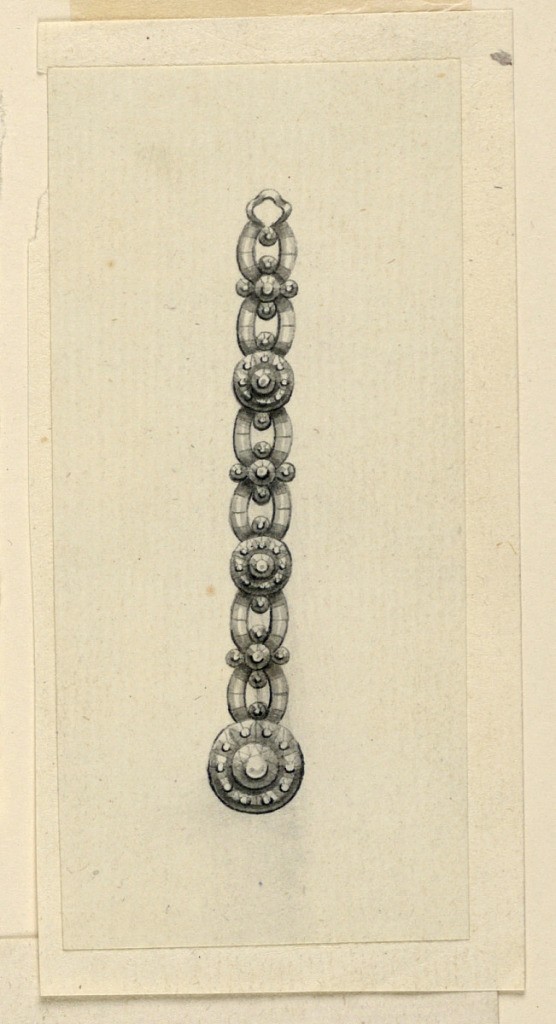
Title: Design for a Chain
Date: late 18th century
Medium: Pen and ink, brush and gray watercolor on light green paper
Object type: Drawing
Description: Jewelry design for a chain, the right side visible. Design consists of entwined ribbons. The crossing points alternate with rosettes and crosses, composed of small disks. Below, a disk.